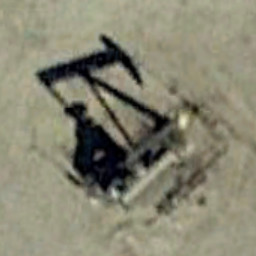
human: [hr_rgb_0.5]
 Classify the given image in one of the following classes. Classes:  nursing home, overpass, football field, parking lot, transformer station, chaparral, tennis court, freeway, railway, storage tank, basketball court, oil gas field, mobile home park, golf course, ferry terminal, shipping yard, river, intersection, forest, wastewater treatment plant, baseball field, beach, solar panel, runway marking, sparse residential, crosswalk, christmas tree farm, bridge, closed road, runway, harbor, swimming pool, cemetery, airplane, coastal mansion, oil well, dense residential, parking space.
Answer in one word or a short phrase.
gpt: oil well